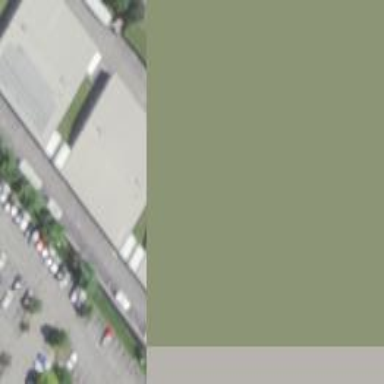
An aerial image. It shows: Building that serves as storage rental shop.